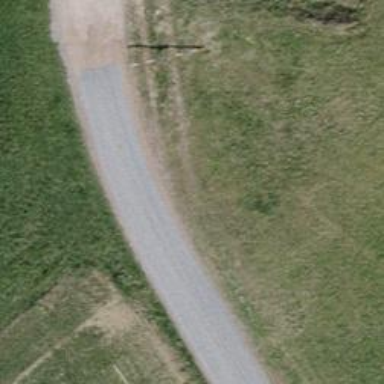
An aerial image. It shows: Compacted track with grade2 surface.